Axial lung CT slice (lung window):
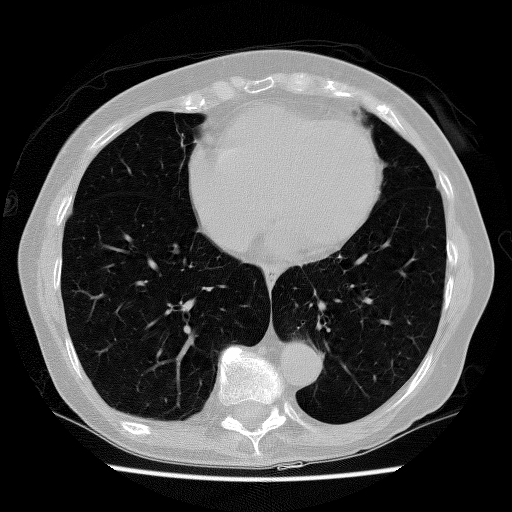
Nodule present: no